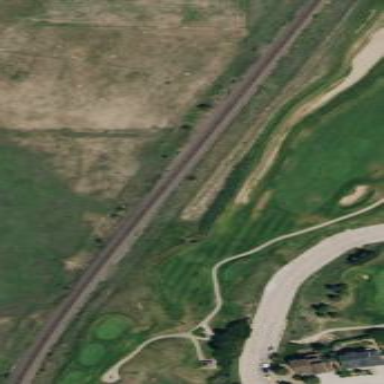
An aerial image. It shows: Golf bunker filled with sandy terrain.